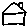
Label: house